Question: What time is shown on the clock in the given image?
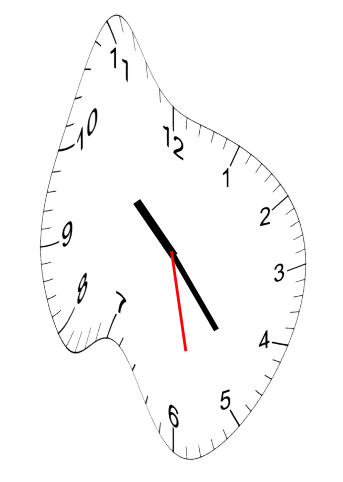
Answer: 10:23:28